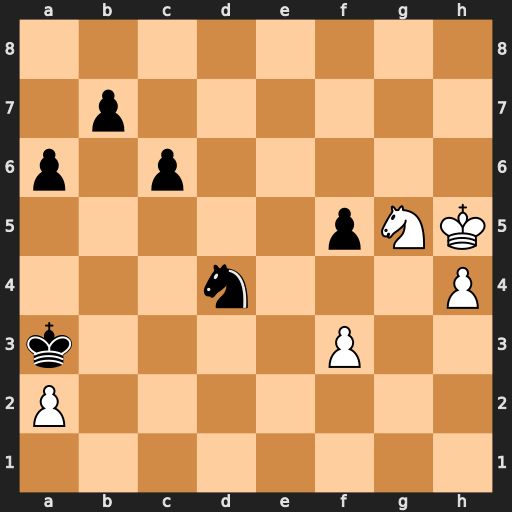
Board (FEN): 8/1p6/p1p5/5pNK/3n3P/k4P2/P7/8
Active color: w
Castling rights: -
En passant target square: -
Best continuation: Kg6 c5 h5 c4 h6 c3 h7 c2 h8=Q